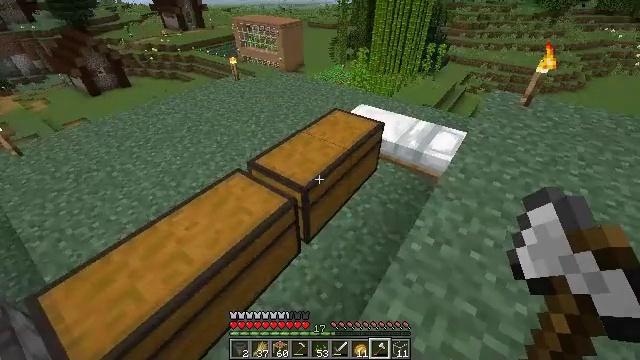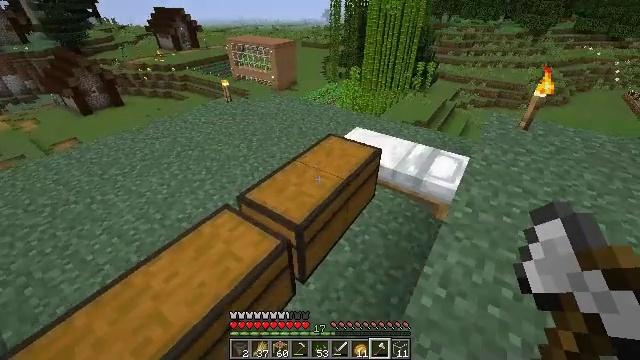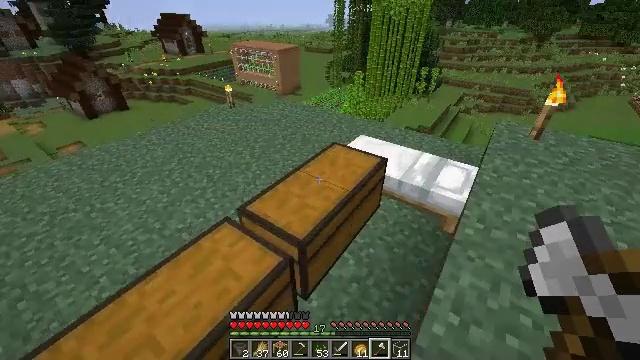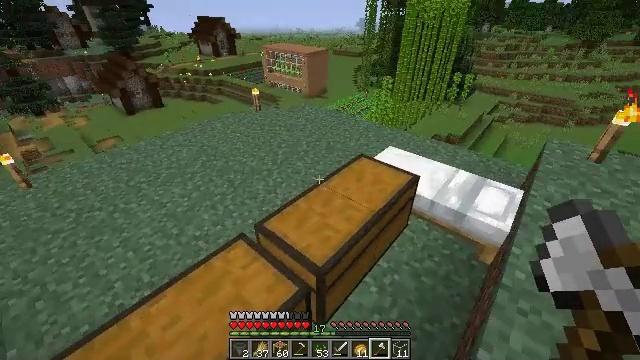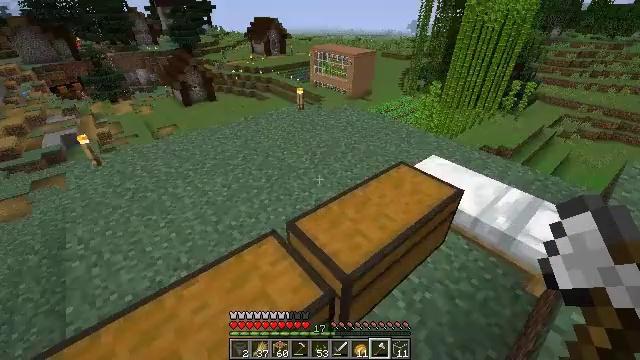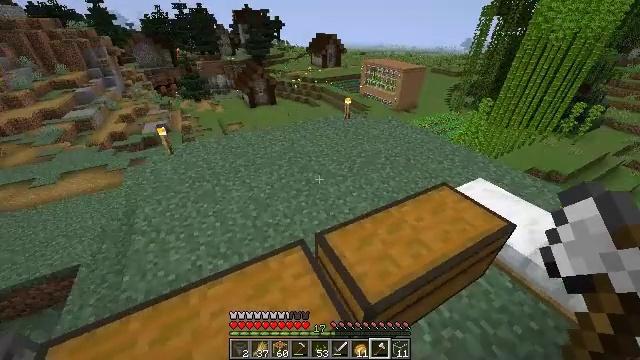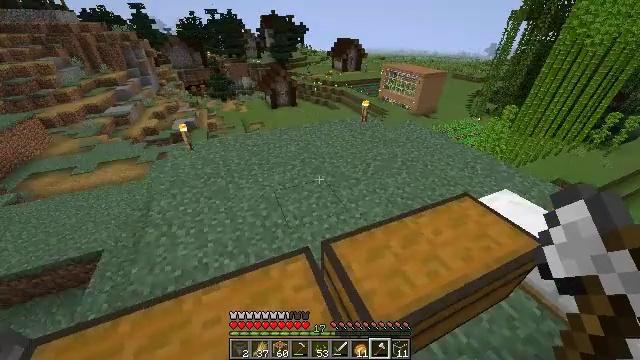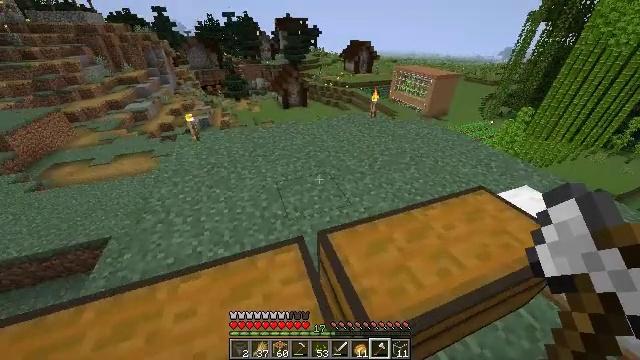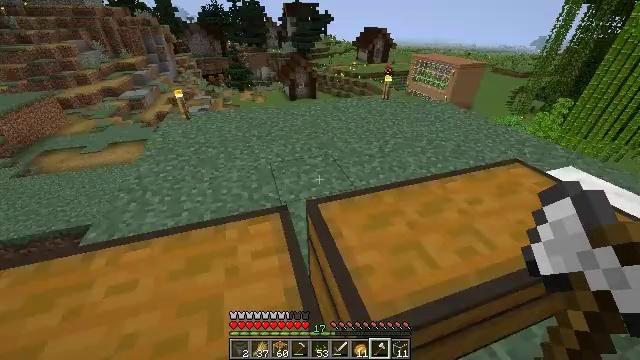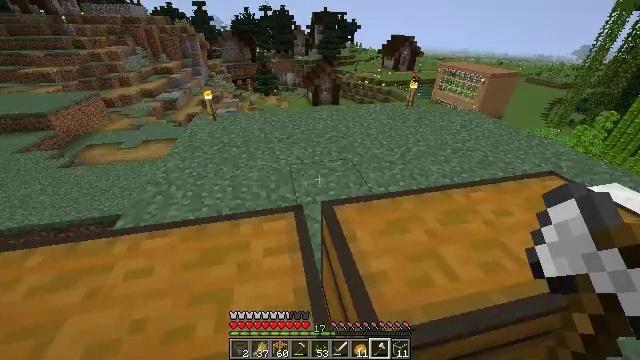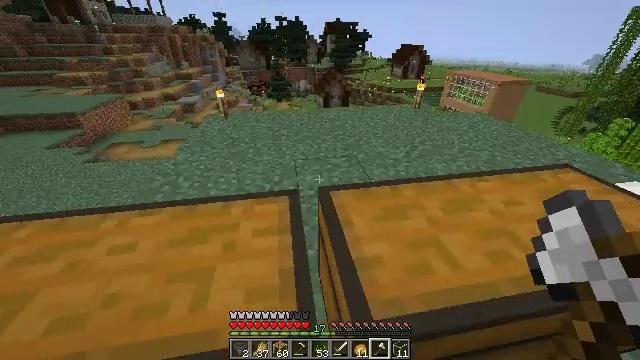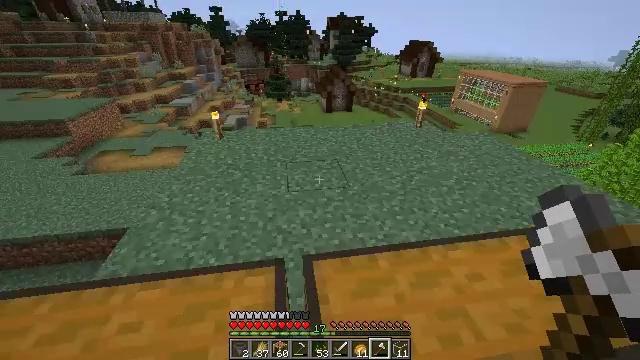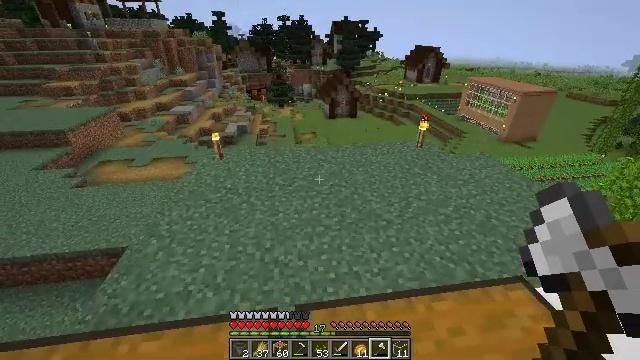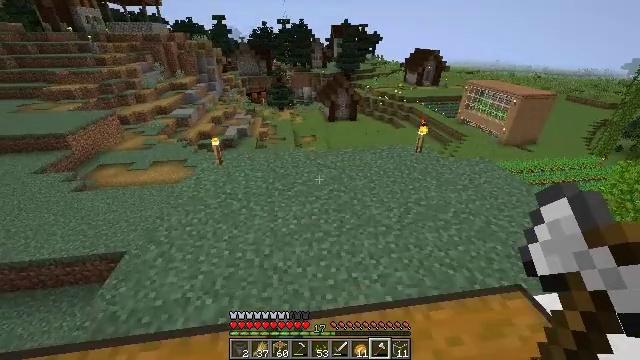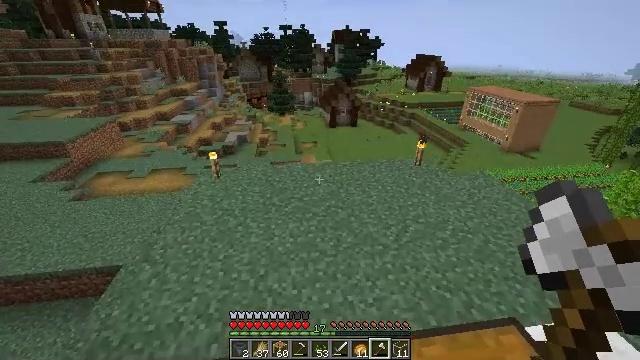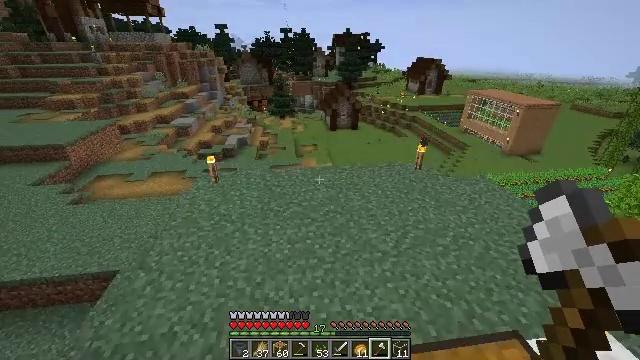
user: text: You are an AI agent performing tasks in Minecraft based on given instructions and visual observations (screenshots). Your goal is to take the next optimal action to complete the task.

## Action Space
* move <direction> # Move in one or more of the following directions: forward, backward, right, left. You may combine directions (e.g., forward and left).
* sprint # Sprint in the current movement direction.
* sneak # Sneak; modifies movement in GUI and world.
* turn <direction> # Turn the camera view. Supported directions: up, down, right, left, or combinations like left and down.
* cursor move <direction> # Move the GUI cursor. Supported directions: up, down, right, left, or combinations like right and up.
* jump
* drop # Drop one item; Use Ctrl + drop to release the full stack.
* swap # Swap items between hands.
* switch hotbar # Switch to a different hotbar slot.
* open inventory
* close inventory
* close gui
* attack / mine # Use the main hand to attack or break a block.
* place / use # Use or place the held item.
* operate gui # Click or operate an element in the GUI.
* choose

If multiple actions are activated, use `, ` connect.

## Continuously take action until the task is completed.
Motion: motion action
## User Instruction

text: Collect oxeye daisy from the ground.
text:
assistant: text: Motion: move forward, turn right and up
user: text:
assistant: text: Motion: move forward
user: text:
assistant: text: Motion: move forward, sprint, turn left
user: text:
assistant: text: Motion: move forward, sprint, turn left
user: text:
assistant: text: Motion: move forward, sprint, turn left
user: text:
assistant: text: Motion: move forward, sprint, turn left, jump
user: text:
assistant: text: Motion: move forward, turn left, jump
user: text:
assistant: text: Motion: move forward, turn left, jump
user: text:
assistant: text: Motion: move forward, turn left and up, jump
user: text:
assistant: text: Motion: move forward, turn left, jump
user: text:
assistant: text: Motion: move forward, jump
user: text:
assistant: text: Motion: move forward, turn up, jump
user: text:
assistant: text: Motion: move forward, jump
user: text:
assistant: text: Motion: move forward, turn up, jump
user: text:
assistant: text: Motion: move forward, jump
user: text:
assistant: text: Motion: move forward, sprint, jump
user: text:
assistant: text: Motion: move forward, sprint, jump
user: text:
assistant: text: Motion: move forward, sprint, jump
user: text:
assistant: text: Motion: move forward, sprint, jump
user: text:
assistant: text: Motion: move forward, turn right, jump
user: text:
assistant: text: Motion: move forward, turn right, jump
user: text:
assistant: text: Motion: move forward, turn right, jump
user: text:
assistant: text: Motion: move forward, turn right, jump
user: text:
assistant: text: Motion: move forward, sprint, turn right, jump
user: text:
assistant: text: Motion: move forward, sprint, jump
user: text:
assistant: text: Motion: move forward, sprint, jump
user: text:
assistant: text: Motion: move forward, jump
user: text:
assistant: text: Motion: move forward, jump
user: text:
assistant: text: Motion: move forward, jump
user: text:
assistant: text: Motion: move forward, jump